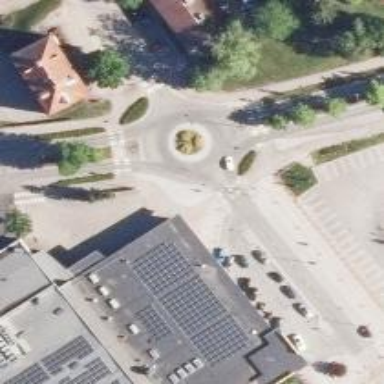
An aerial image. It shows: Tertiary road with asphalt surface leading to roundabout.